Question: I have an application with a few tables and a white application background to blend in with used logos. I have set all the backgrounds to white but there is one space that I could not reach so far.
With the standard JTable I am using it is possible to move columns and this is totally fine. However when moving the columns you are still able to see the standard applications color behind the TableHeaders. As displaying in a JScrollPane I thought setting the background of the 'ScrollPane.getContentHeader()' would help but I get an NPE.
Below is a small program that should display the problem:
'''
import java.awt.BorderLayout;
import java.awt.Color;
import java.awt.EventQueue;
import javax.swing.JFrame;
import javax.swing.JScrollPane;
import javax.swing.JTable;
import javax.swing.table.DefaultTableModel;
import javax.swing.table.TableModel;
public class testsforSO extends JFrame {
private static final long serialVersionUID = -3890178393751567629L;
private JTable table;
public static void main(String[] args) {
EventQueue.invokeLater(new Runnable() {
public void run() {
try {
testsforSO frame = new testsforSO();
frame.setSize(300, 300);
frame.setVisible(true);
} catch (Exception e) {
e.printStackTrace();
}
}
});
}
public testsforSO() {
setDefaultCloseOperation(JFrame.EXIT_ON_CLOSE);
getContentPane().setLayout(new BorderLayout(0, 0));
JScrollPane scrollPane = new JScrollPane();
getContentPane().add(scrollPane, BorderLayout.CENTER);
String[] columns = new String[] { "ABC", "DEF", "XYZ" };
TableModel tm = new DefaultTableModel(columns, 3);
table = new JTable();
table.setModel(tm);
table.getTableHeader().setBackground(Color.WHITE); //Does its job
table.setAutoResizeMode(JTable.AUTO_RESIZE_OFF);
scrollPane.setViewportView(table);
}
}
'''
When moving one of the three columns you will notice the standard background of your LAF (for me it is the Standard Windows LAF with its beige like color) instead of white eventhough the background of the TableHeader is set to white.
The color is set as well for the parts of the scrollPane width where no tableheaders are displayed and sets the color of the header to the correct color but I cannot figure out how to do so for the space behind the headers.
EDIT: After this seems to get misunderstood, I made a screen of my problem:

Unfortunately you cannot see the cursor, but I am holding the column at its header and dragging it to the right.
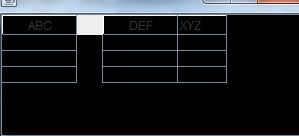
Answer: > none of them worked, where the last one brings up an NPE.
The table header is not actually added to the frame until the frame is visible. At this time the scrollpane will get the table header from the table and add the header to the column header of the scrollpane.
So, AFTER the frame is visible you can do:
'''
JTableHeader header = table.getTableHeader();
header.getParent().setBackground(Color.YELLOW);
'''
So the above is required in addition to setting the four levels as suggested by @mKorbel.
You can also check out: <URL> for a more detailed answer.